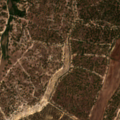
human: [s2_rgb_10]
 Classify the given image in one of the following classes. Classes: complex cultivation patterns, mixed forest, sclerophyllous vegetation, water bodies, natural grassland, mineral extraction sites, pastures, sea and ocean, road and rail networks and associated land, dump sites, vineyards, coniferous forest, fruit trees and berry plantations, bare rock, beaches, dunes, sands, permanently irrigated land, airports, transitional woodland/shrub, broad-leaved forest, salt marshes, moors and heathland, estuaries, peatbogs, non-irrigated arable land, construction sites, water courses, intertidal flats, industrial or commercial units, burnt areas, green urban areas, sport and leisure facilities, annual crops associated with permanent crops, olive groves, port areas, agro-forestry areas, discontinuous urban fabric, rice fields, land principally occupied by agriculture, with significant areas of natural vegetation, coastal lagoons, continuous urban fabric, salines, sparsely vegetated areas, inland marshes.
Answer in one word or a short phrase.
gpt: pastures, broad-leaved forest, mixed forest